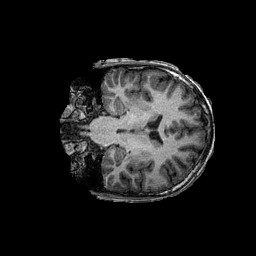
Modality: T1w
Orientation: coronal
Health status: ill
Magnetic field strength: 3 T